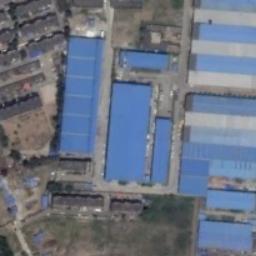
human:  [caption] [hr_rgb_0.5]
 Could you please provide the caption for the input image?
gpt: Neatly planned factories and roads in an industrial area .

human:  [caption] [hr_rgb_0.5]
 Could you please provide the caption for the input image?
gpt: The industrial area is large .

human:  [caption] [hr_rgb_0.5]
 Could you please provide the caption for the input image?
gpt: Many houses of different shapes are in the industrial area .

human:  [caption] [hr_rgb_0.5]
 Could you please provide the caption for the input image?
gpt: The industrial area has some neatly arranged blue workshops and other buildings .

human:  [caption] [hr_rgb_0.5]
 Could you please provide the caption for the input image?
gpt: There are some blue buildings on the industrial area .